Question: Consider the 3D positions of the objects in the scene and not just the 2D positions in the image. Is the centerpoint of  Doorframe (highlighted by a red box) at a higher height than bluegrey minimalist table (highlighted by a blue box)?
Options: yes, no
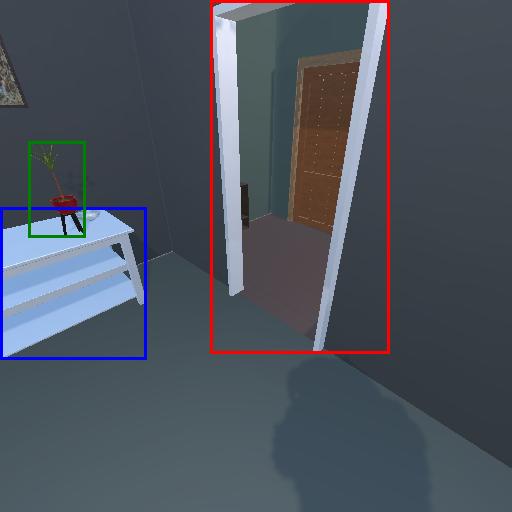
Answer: yes